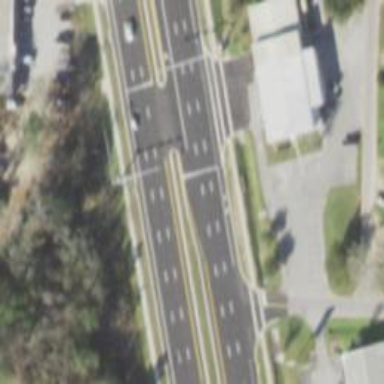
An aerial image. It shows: Primary link road with asphalt surface.